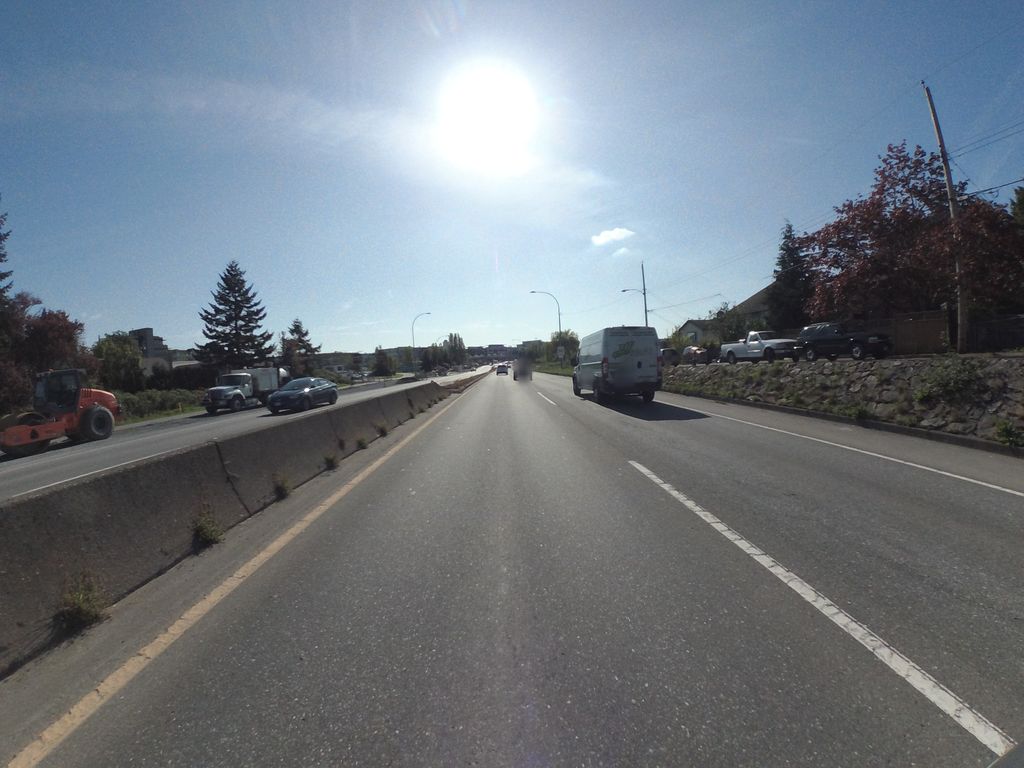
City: victoria